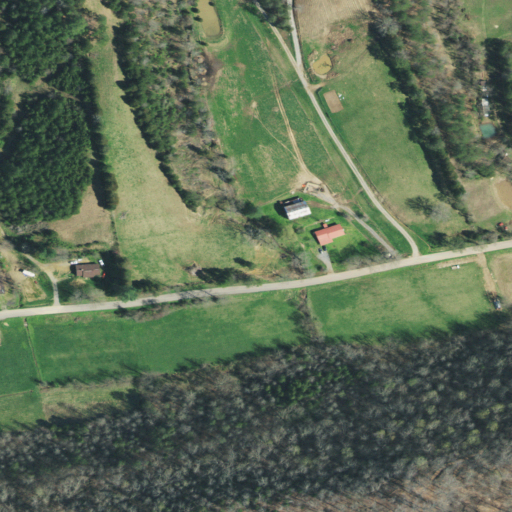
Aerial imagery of valley in Tennessee named Cove Hollow containing pasture, mixed forest, deciduous forest, evergreen forest, open development, low intensity development, grassland, and medium intensity development